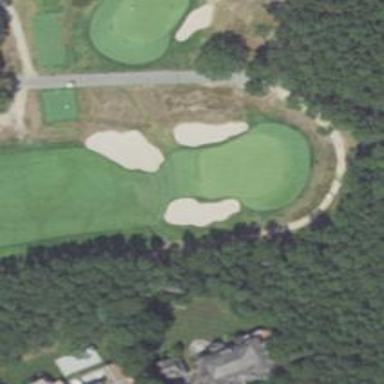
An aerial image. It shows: View of golf hole.